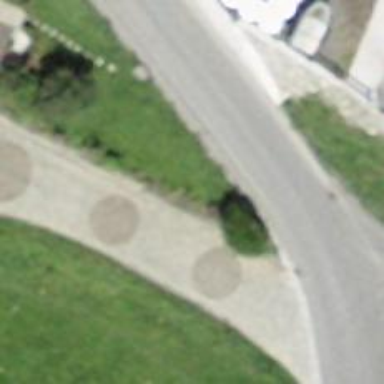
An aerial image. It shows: Bus stop along the road.